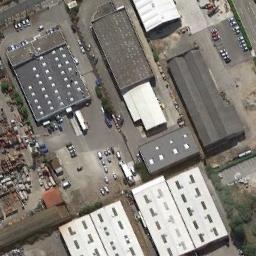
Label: industrial_area